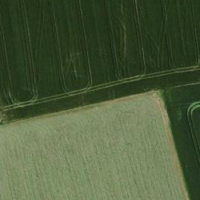
EUNIS habitat code: 52
Species observed at this site:
Pernis apivorus
Falco peregrinus